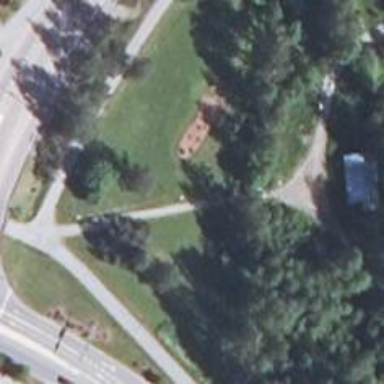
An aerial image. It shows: Park.